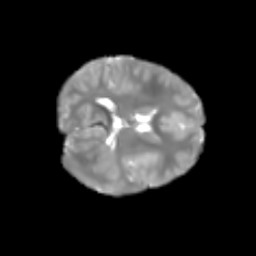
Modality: T2w
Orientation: axial
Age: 7
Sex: female
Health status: healthy